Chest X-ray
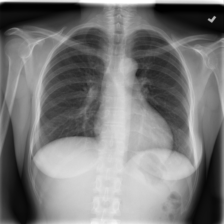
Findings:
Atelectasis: negative
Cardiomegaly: negative
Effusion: negative
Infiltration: negative
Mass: negative
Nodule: negative
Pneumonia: negative
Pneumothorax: negative
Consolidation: negative
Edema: negative
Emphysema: negative
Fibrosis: negative
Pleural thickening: negative
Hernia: negative